Question:
I use the following code to change the action bar background -same used in normal activities and works fine-:
'''
@Override
protected void onPostCreate(Bundle savedInstanceState) {
super.onPostCreate(savedInstanceState);
ActionBar actionBar = getActionBar();
actionBar.setBackgroundDrawable(getResources().getDrawable(R.color.actionbar_background));
actionBar.setIcon(R.drawable.ic_settings);
setupSimplePreferencesScreen();
}
'''
the problem is that the action bar background color changed to specified color, but the text and icon background take the activity background color.
What's wrong?
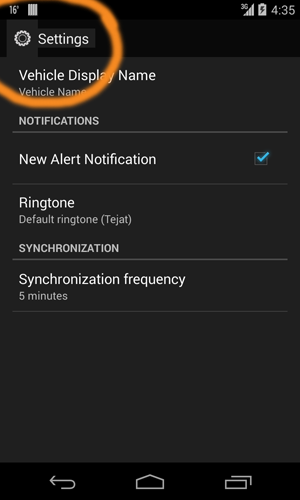
Answer: This link help me to figure the problem:
<URL>
The problem was with setting Activity background color, instead of this:
'''
<!-- Settings Activity -->
<style name="SettingsTheme">
<item name="android:Background">@color/main_menu_background</item>
<item name="android:textColor">@color/font_color</item>
</style>
'''
I use this:
'''
<!-- Settings Activity -->
<style name="SettingsTheme">
<item name="android:windowBackground">@color/main_menu_background</item>
<item name="android:textColor">@color/font_color</item>
</style>
'''